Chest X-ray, AP view. Patient: 50 years old, sex M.
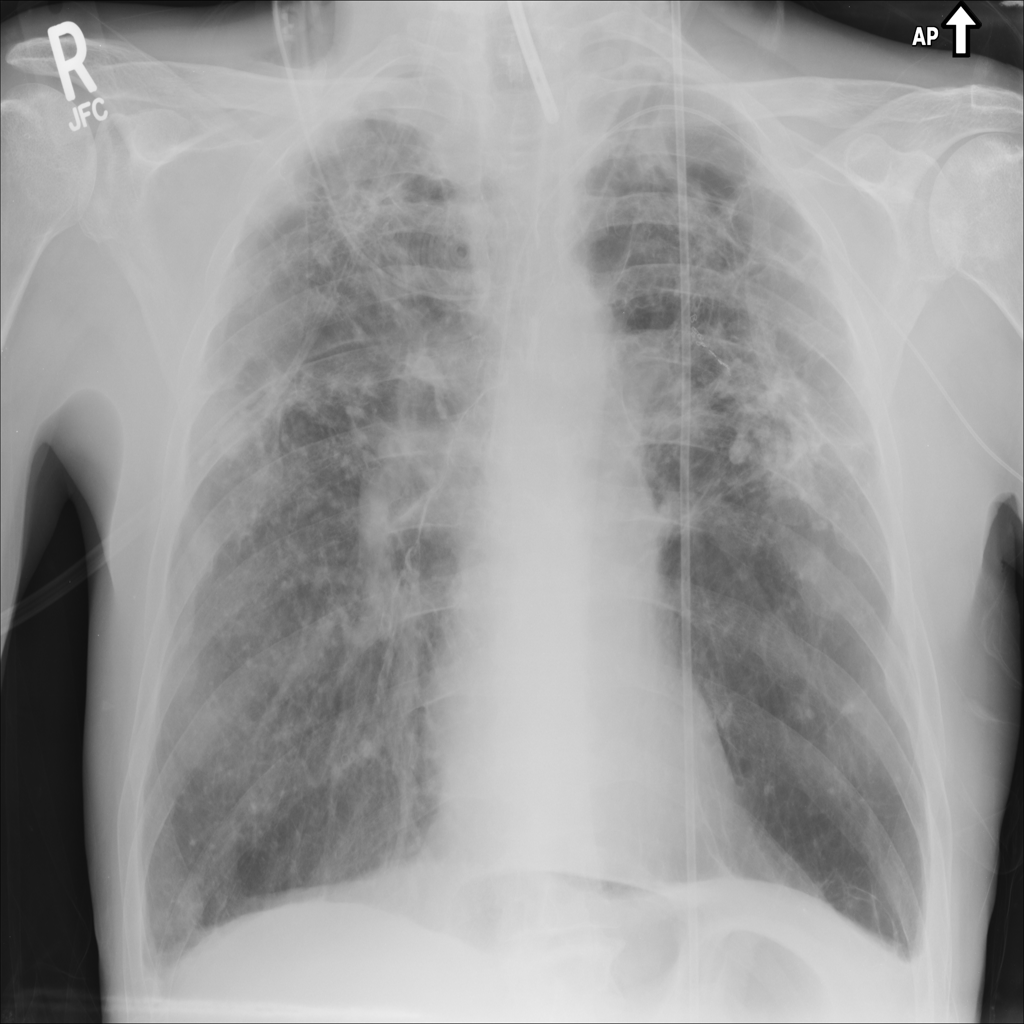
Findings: Pleural_Thickening